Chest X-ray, AP view. Patient: 68 years old, sex M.
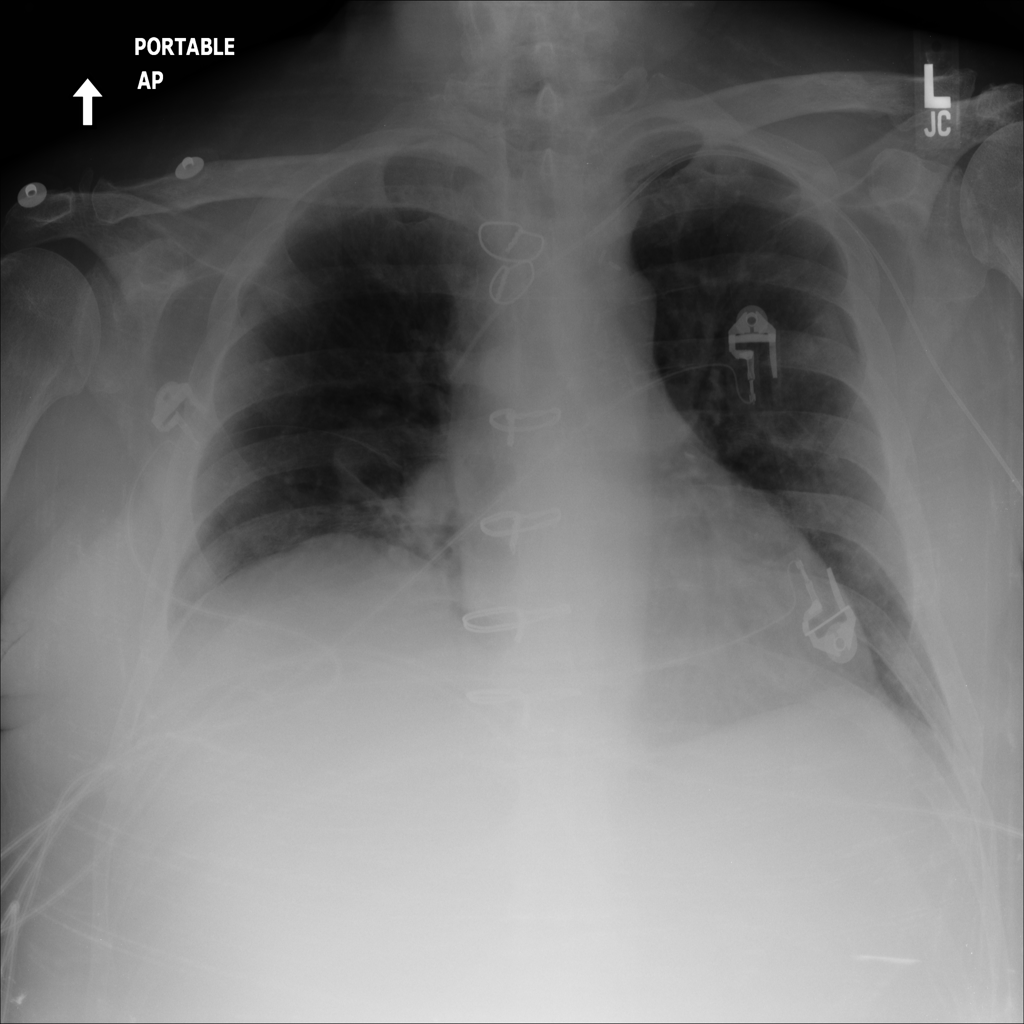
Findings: Nodule